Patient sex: M
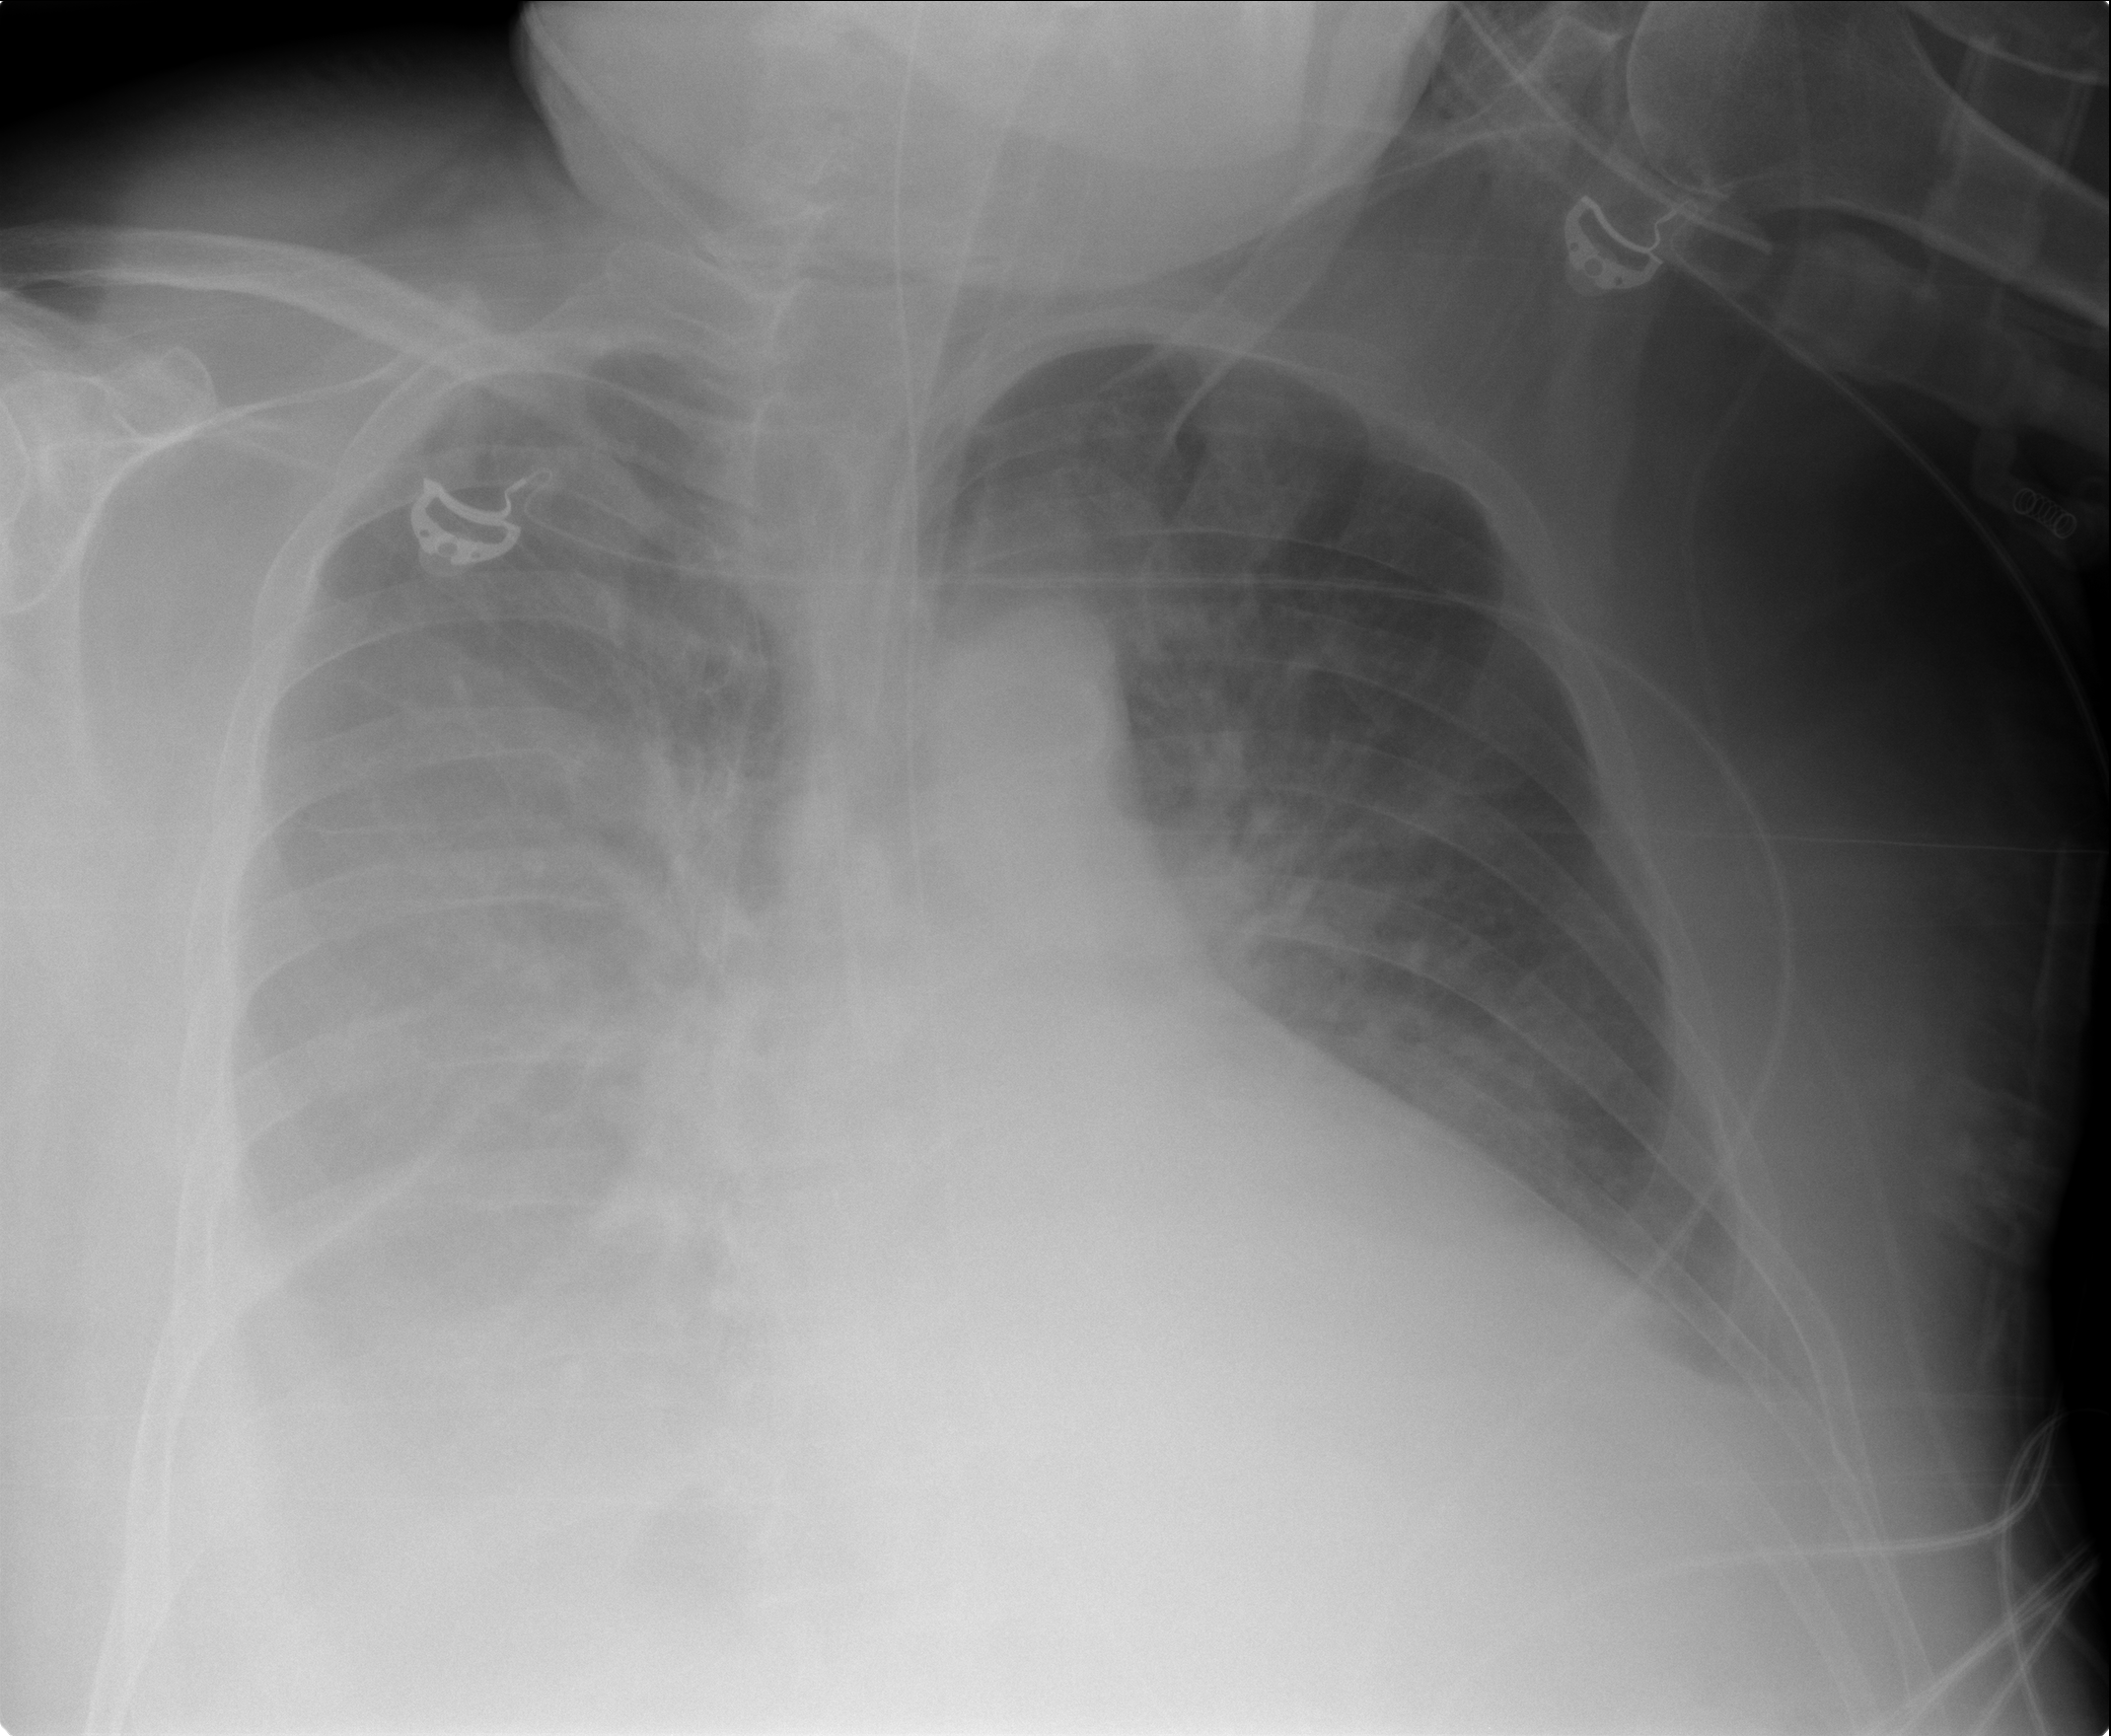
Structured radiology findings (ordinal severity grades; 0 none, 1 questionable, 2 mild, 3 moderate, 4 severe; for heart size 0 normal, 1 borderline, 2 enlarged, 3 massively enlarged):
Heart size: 0
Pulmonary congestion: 3
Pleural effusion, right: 3
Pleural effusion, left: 2
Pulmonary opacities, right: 0
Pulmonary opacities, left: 0
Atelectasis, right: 3
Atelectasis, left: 2